Question: Before the 'Main' View Controller is called, through a delegate I'll notify 'Main' View Controller whether to call 'TVC1' or 'TVC2' in 'Container View'.
Question: How can I programmatically tell the 'Container View' in 'Main View Controller' to call 'TVC1' or 'TVC2'?
'''
TVC1 *tvc1 = [self.storyboard instantiateViewControllerWithIdentifier:@"TVC1"];
TVC2 *tvc2 = [self.storyboard instantiateViewControllerWithIdentifier:@"TVC2"];
'''
Where and how do I tell the 'Container View' to 'load' one of these controllers upon loading 'Main' View Controller?

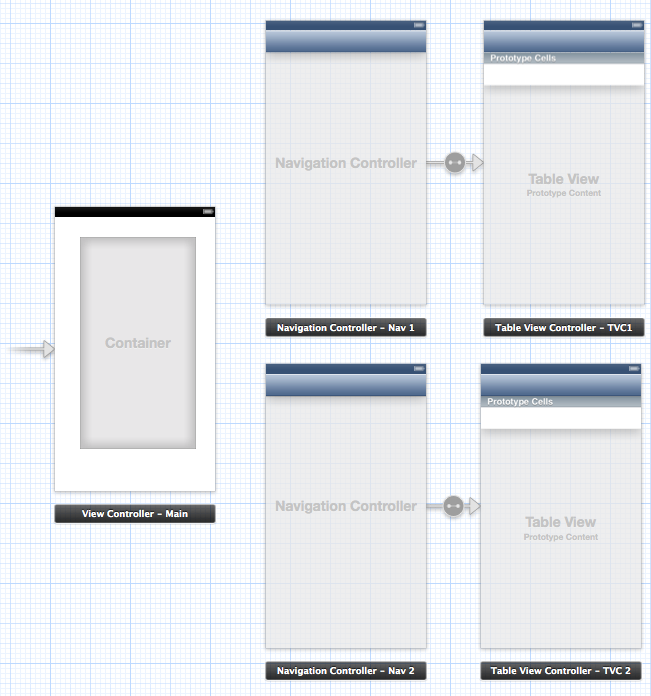
Answer: through delegate u can know which view will be added so u can manage it by using any bool value n in 'viewDidLoad' you can load that view by putting one condition
in mainController:
'''
bool isFirstView;
-(void)delegate:(bool)isFirst
{
isFirstView = isFirst;
}
// in viewDidLoad
)
(void)viewDidLoad
{
if(isFirstView)
{
TVC1 *tvc1 = [self.storyboard instantiateViewControllerWithIdentifier:@"TVC1"];
}
else
{
TVC2 *tvc2 = [self.storyboard instantiateViewControllerWithIdentifier:@"TVC2"];
}
}
'''